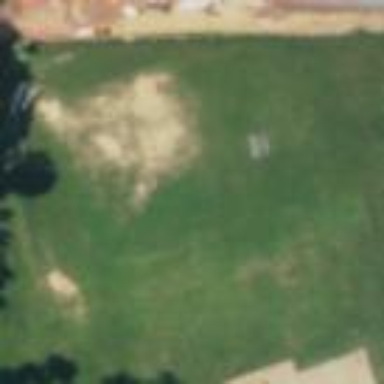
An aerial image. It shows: Baseball pitch for leisure land.